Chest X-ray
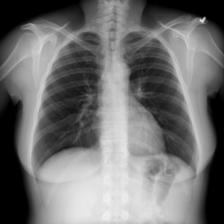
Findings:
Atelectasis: negative
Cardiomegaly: negative
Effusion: negative
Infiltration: negative
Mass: negative
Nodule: negative
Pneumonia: negative
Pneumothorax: negative
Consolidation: negative
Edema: negative
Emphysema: negative
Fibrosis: negative
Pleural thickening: negative
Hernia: negative